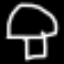
Label: mushroom